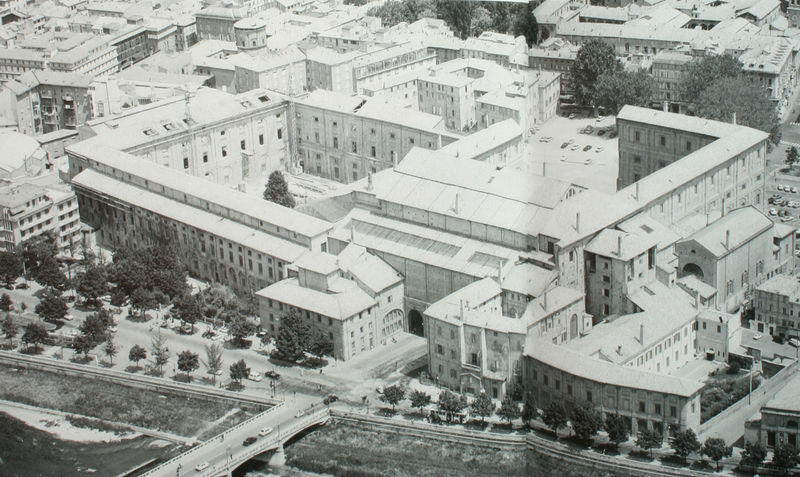
Titel: Gesamtansicht
Künstler: Francesco Pacchiotti
Standort: Parma
Institution: La Pilotta
Schlagwörter: baum, schatten, weiß, bäume, fluss, stadt, ufer, fenster, grau, licht, schwarz, strasse, anlage, dach, gebäude, haus, schloss, architektur, häuser, brücke, renaissance, turm, spanien, ansicht, italien, perspektive, dächer, allee, hof, vogelperspektive, auto, kicht, foto, fotografie, luftaufnahme, oben, photographie, straßen, innenhof, berlin, helligkeit, burg, kloster, palast, mauerwerk, seite, militär, schwarzweiß, hässlich, moskau, rom, photo, einfahrt, etagen, geschosse, zufahrt, block, krankenhaus, stockwerke, aufnahme, autos, höfe, parkplatz, fenste, schlossanlage, komplex, gebäudekomplex, vierflügel, corniche, vierflügel anlage, vierflügel bau, fenstung